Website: slack
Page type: payment
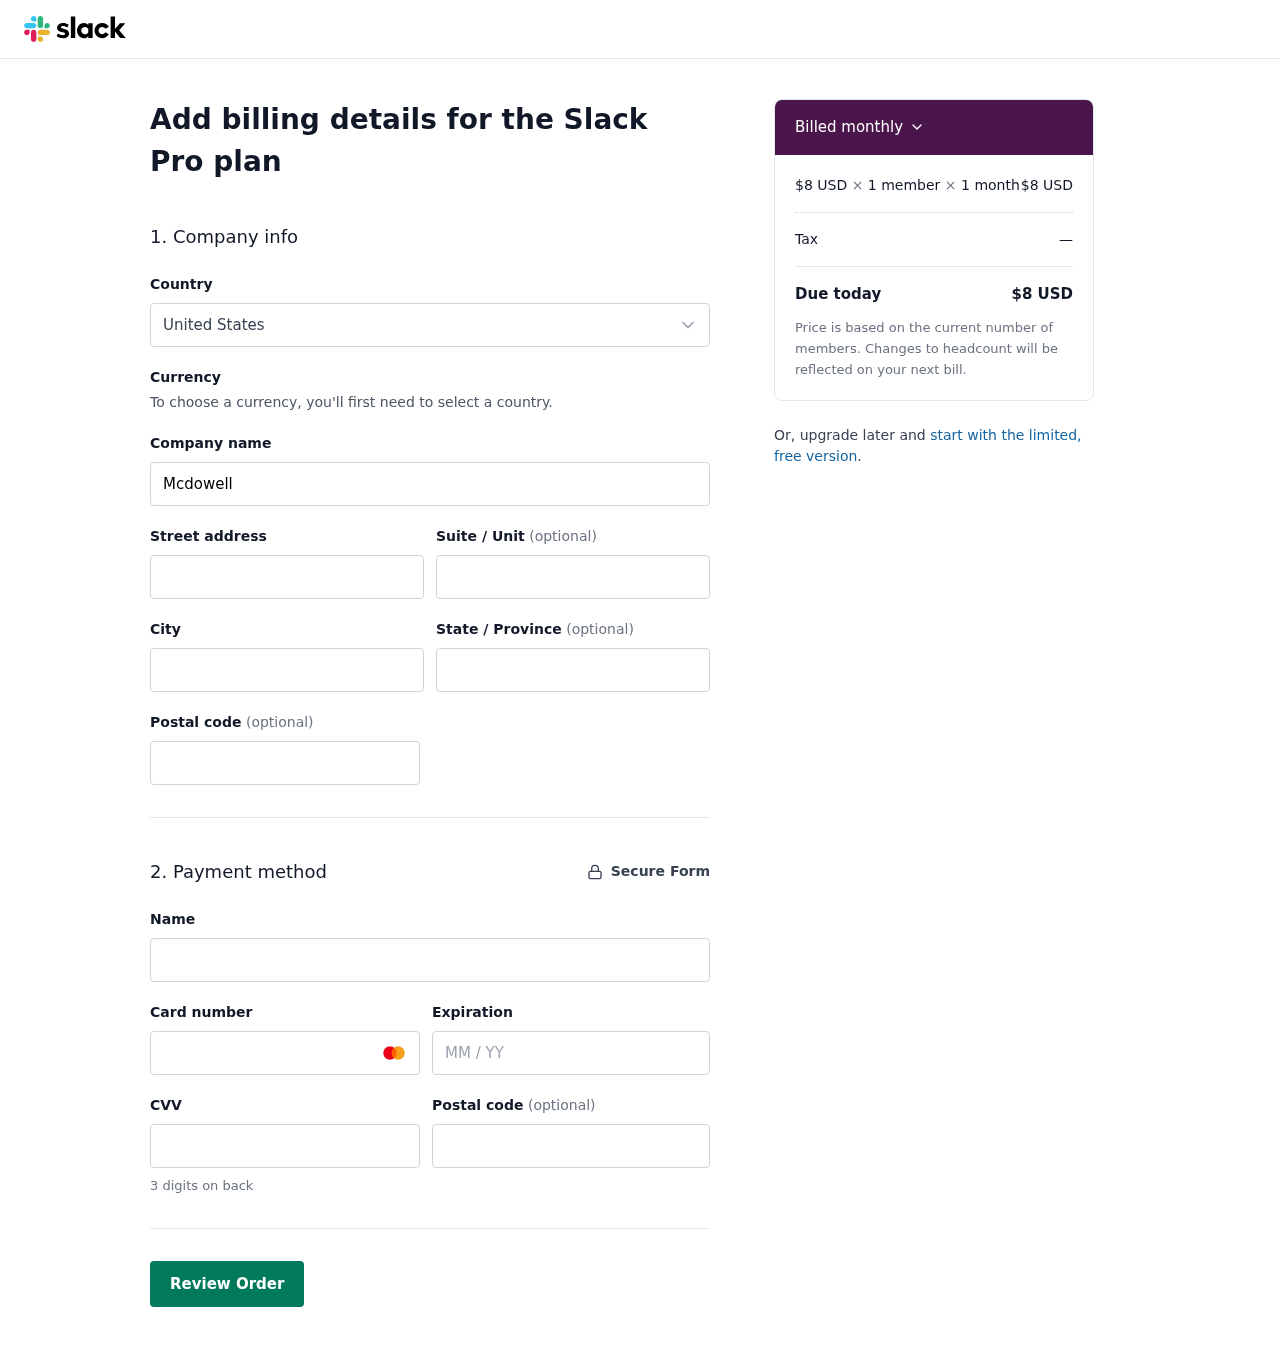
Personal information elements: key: PII_COUNTRY
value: United States
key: PII_COMPANY
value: Mcdowell LLC
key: PII_STREET
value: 774 Durham Forest Suite 050
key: PII_CITY
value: Antoniofurt
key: PII_STATE
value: Indiana
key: PII_POSTCODE
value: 08541
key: PII_FULLNAME
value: Allison Hines
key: PII_CARD_NUMBER
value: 2700 9485 3963 6851
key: PII_CARD_EXPIRY
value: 06/26
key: PII_CARD_CVV
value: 242
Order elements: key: ORDER_PRICE_PER_MEMBER
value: $8 USD
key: ORDER_NUM_MEMBERS
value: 1 member
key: ORDER_NUM_MONTHS
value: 1 month
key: ORDER_SUBTOTAL
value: $8 USD
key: ORDER_TAX
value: —
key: ORDER_TOTAL
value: $8 USD